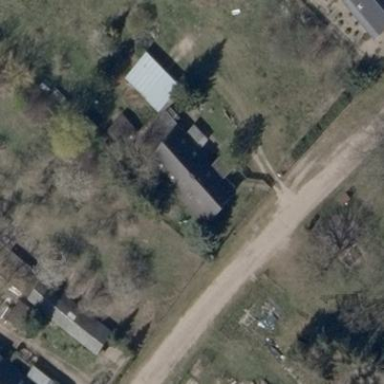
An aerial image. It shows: Detached building.